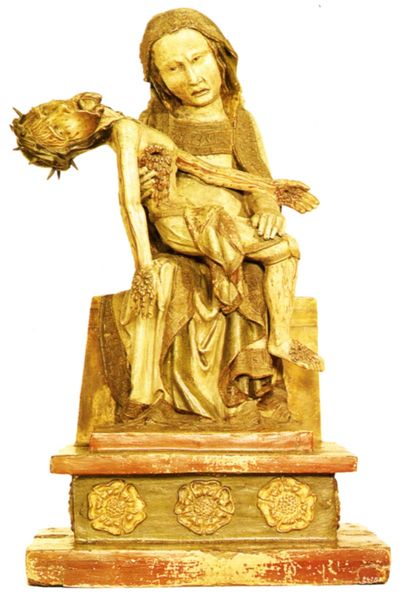
Titel: Pietà Röttgen
Institution: Bonn, Rheinisches Landesmuseum
Schlagwörter: hand, kopf, wunde, gelb, blumen, holz, sockel, stein, trauer, figur, gewand, haare, kind, mutter, skulptur, statue, sitz, fuss, weinen, skelett, bettlaken, christus, jesus, leichnam, pieta, qual, schmerz, bernsteinfarben, postament, maria, dornenkrone, tränen, rosetten, christ, vesperbild, mädechen, dunn, mutter\, dächen, beweinung christ, sockel maria, madonna, leichnam jesu, holzschnitzerei, rossetten